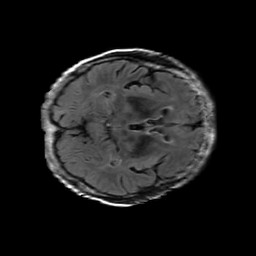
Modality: FLAIR
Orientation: axial
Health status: ill
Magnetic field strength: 3 T